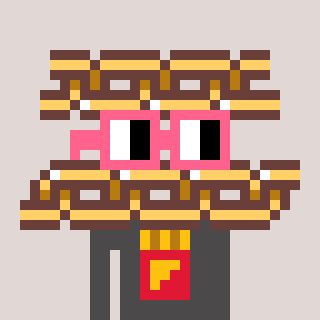
a pixel art character with square pink glasses, a chain-shaped head and a grayscale-colored body on a warm background